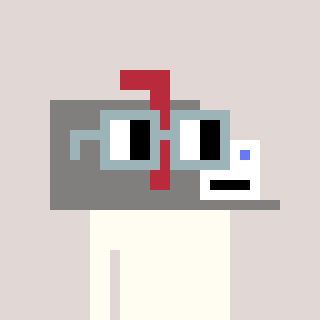
a pixel art character with square dark gray glasses, a mailbox-shaped head and a yellow-colored body on a warm background